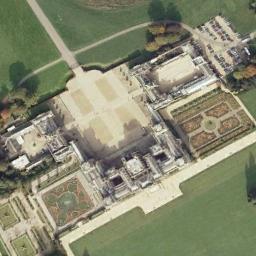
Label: palace